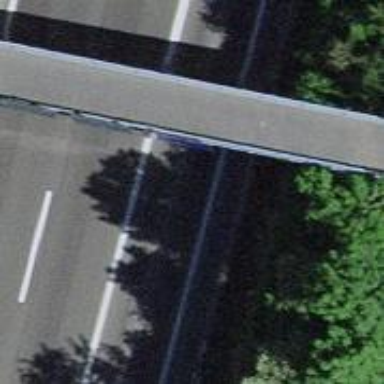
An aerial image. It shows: Gantry structure.